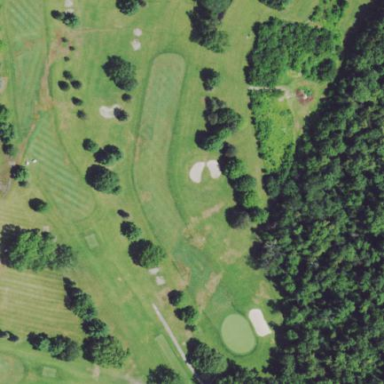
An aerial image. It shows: Golf fairway surrounded by grass.